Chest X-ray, PA view. Patient: 47 years old, sex M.
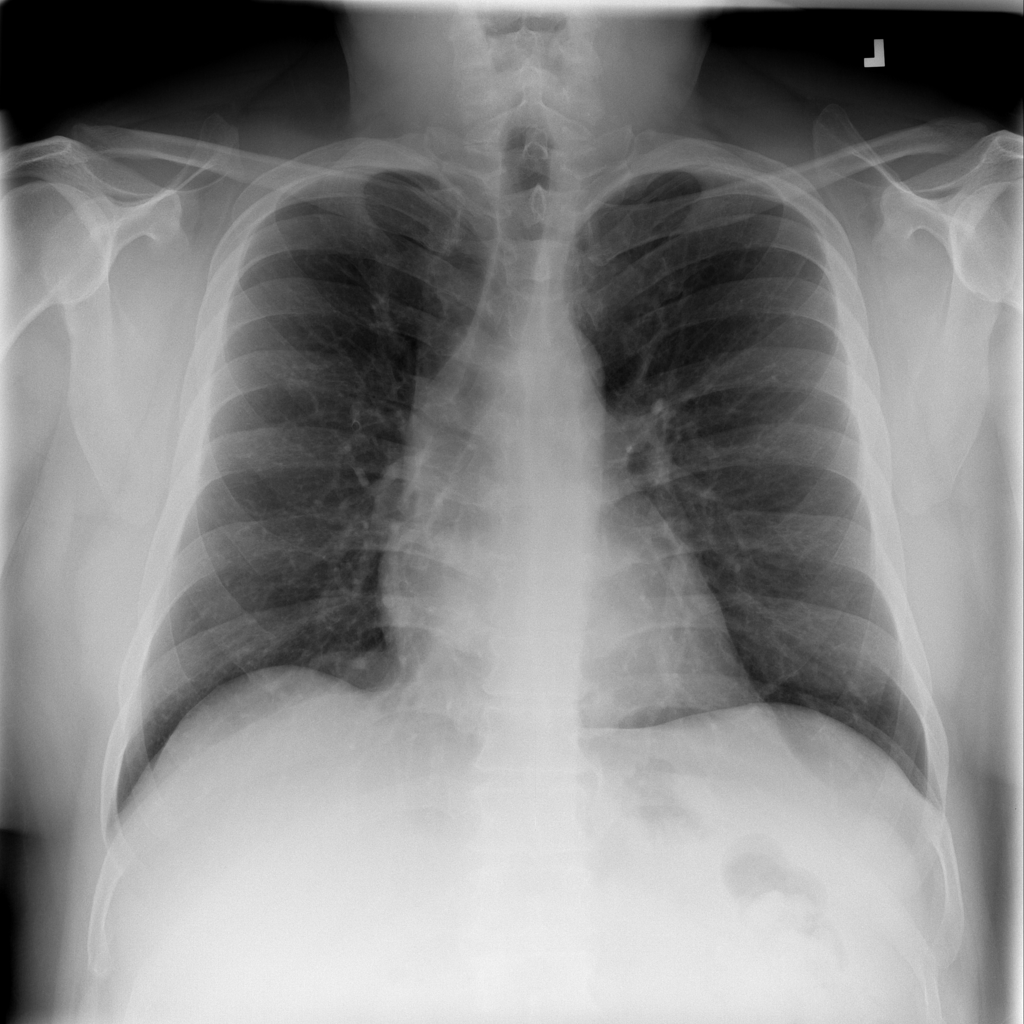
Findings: No Finding